Field crop: maize
Growth stage: 2
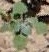
Species: chenopodium